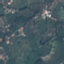
Land use / land cover: PermanentCrop